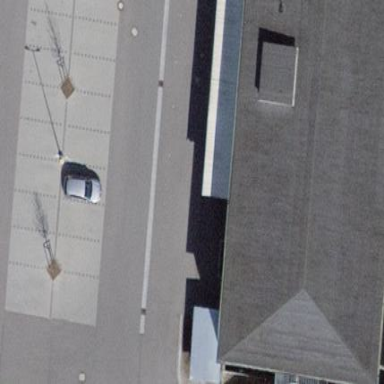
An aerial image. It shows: Commercial building with flat roof.